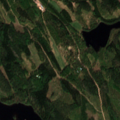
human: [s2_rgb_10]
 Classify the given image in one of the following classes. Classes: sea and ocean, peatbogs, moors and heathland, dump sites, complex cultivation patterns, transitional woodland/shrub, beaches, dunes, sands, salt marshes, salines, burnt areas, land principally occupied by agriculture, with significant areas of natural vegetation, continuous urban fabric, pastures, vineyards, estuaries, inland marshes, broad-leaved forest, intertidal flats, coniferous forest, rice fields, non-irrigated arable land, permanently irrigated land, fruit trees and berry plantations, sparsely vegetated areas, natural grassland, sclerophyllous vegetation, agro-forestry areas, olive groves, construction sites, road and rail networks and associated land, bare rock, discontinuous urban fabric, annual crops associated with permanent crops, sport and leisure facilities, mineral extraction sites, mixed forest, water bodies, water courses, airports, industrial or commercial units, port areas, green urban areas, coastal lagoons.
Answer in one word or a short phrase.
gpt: broad-leaved forest, mixed forest, transitional woodland/shrub, water bodies